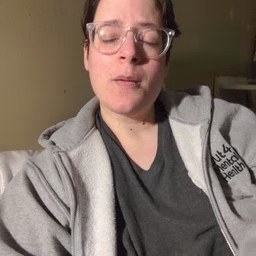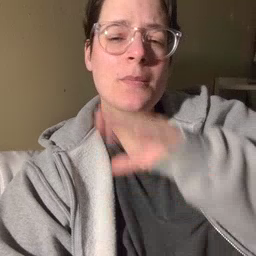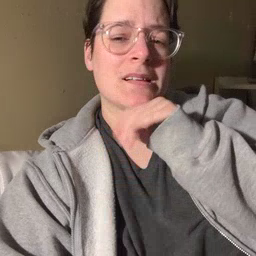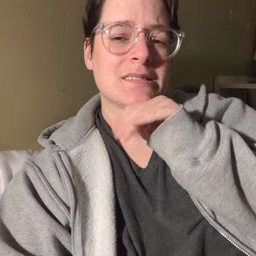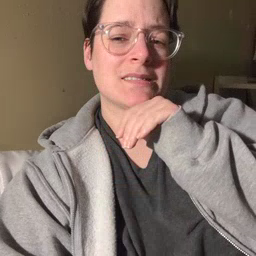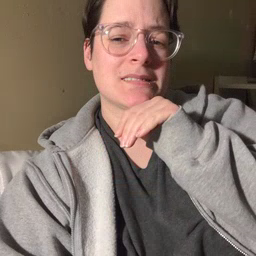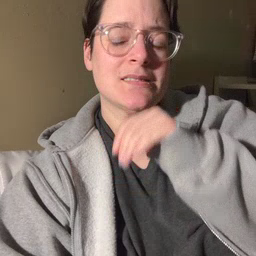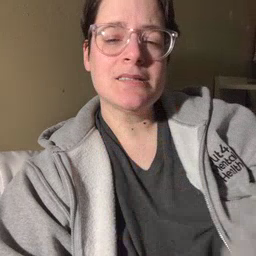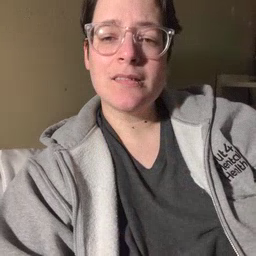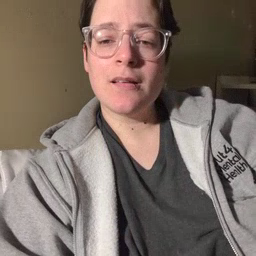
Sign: pig